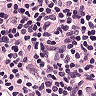
Metastatic tissue present: yes